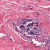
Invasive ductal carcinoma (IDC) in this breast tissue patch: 0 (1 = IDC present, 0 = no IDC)